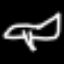
Label: airplane